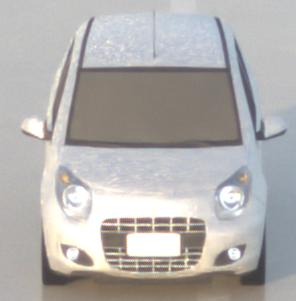
Make: Suzuki
Model: Alto 1.0
Detailed model: Alto (V)
Model produced from: 2011/02
Model produced until: 2011/03
Doors: 5
Color: white
Road condition: wet road
Daytime: sunrise or sunset
Contrast: low contrast